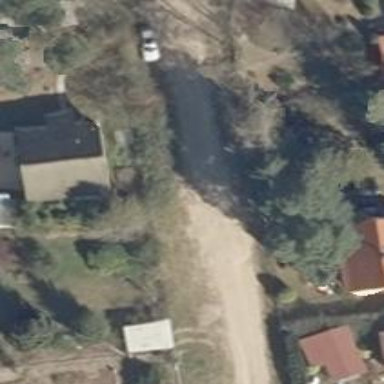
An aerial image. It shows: Residential road with sandy surface.